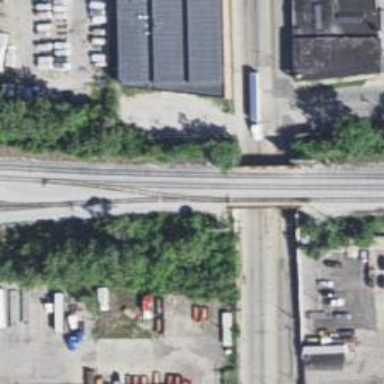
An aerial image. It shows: Railway siding for service.